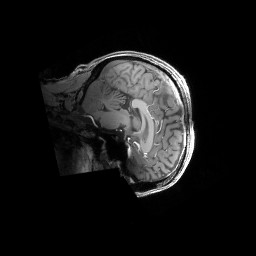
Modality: T1w
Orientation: sagittal
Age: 27
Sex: male
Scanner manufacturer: siemens
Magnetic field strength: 6.98 T
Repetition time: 2.37 s
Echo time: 0.00231 s